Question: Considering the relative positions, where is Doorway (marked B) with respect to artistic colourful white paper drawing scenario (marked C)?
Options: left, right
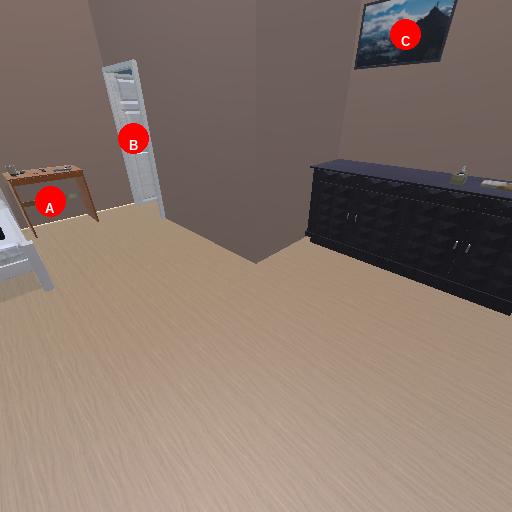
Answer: left